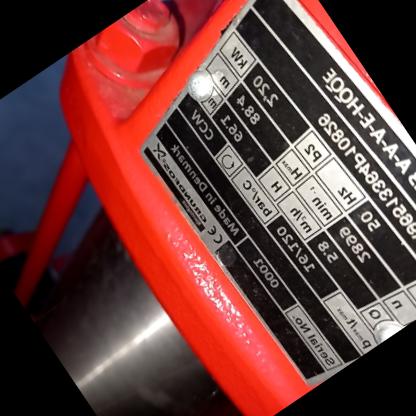
Klasa: tabliczka-znamionowa